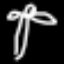
Label: palm tree